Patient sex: M
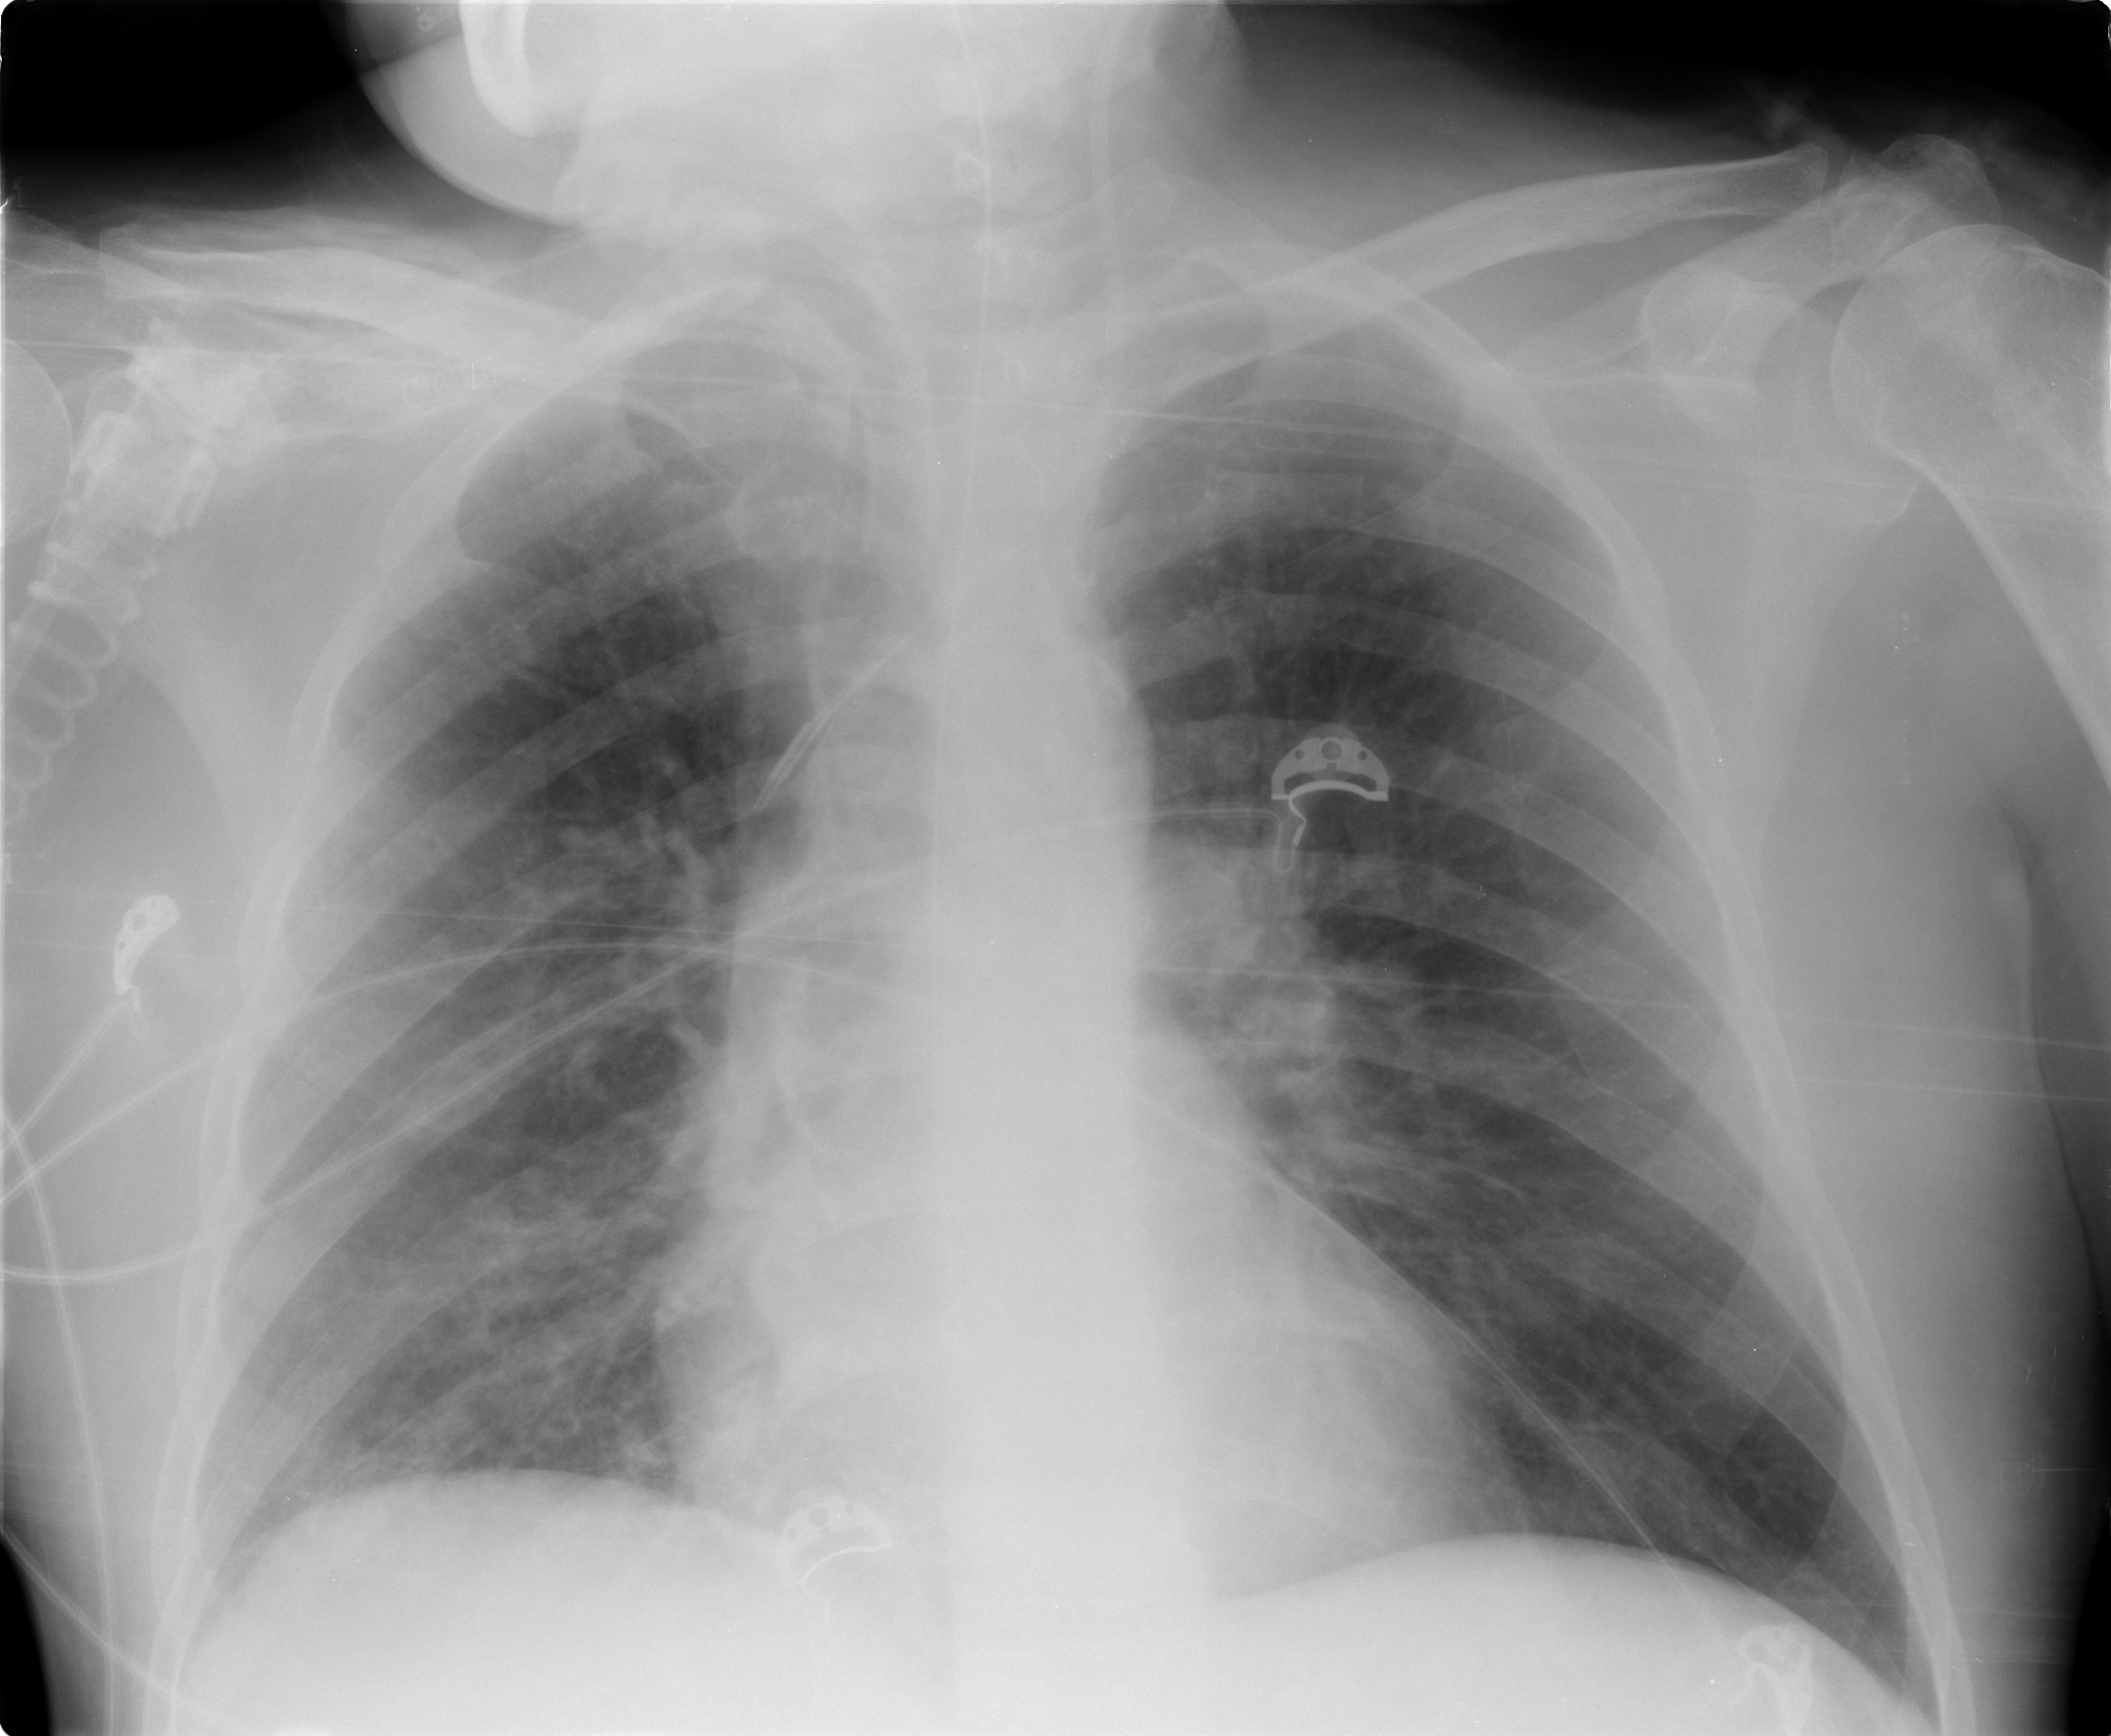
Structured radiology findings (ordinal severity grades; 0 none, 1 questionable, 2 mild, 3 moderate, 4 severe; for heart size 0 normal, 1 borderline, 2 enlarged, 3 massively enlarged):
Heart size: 0
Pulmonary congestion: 0
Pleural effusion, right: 0
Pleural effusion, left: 0
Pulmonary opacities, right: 1
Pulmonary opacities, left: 0
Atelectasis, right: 2
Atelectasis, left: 0